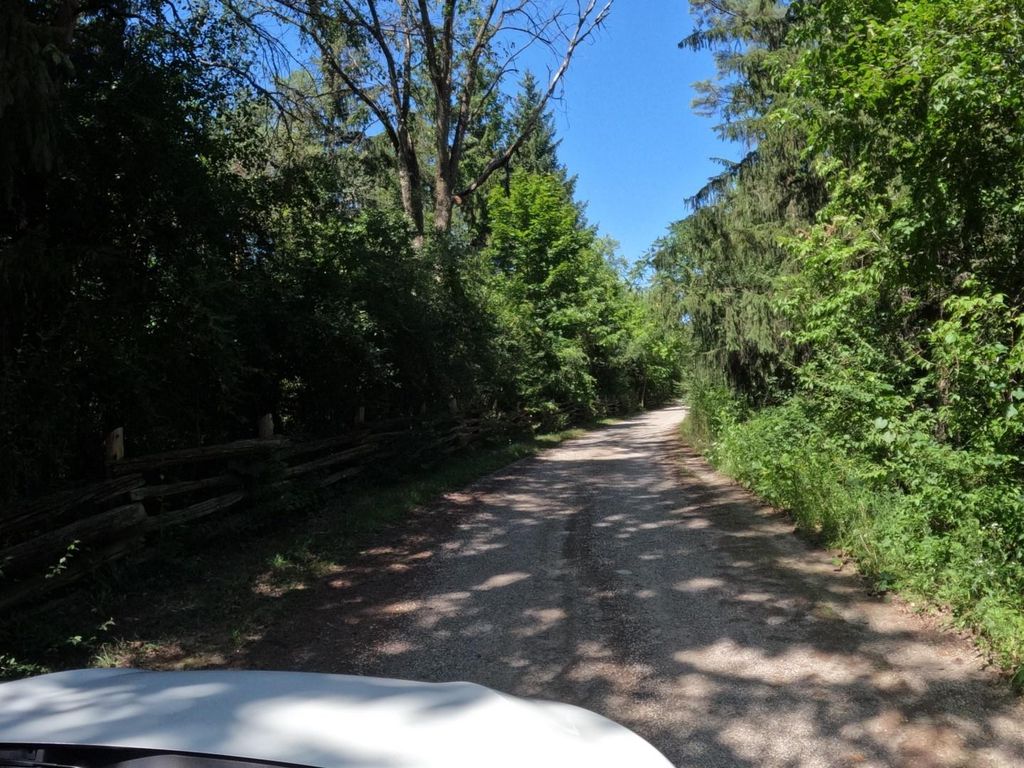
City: kitchener-waterloo